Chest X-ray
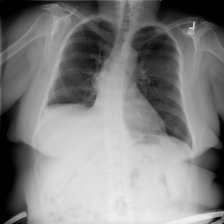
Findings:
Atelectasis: negative
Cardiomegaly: negative
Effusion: negative
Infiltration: negative
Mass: positive
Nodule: negative
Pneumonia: negative
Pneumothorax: negative
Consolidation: negative
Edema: negative
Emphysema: negative
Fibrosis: negative
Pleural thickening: negative
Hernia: negative